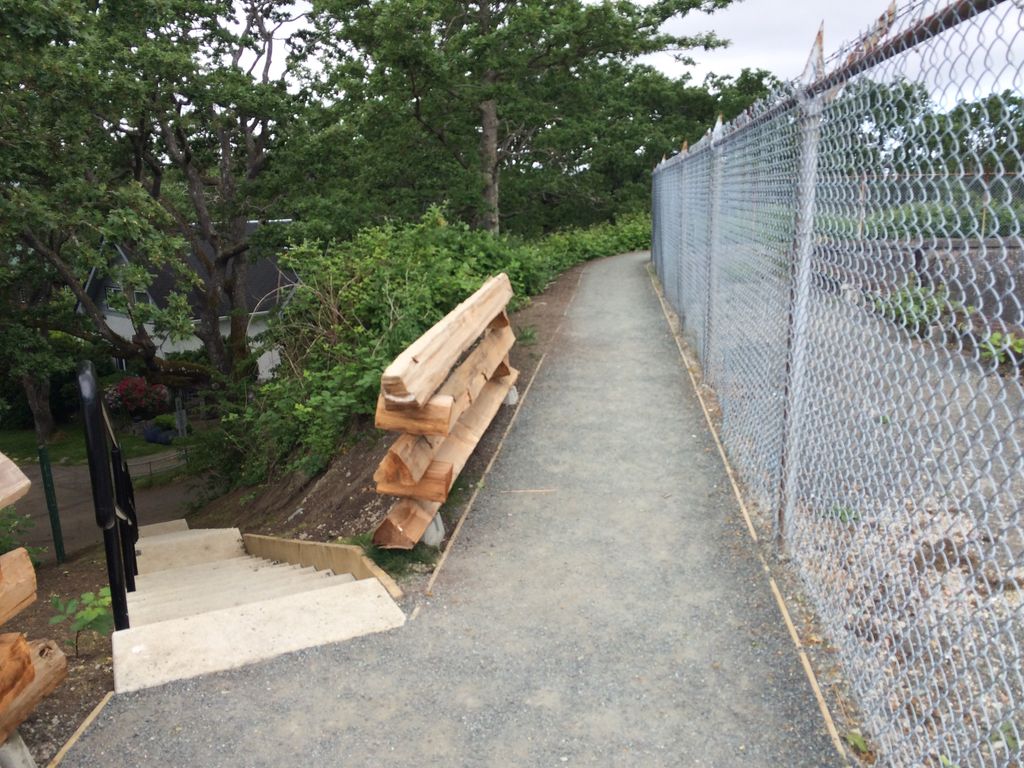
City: victoria